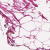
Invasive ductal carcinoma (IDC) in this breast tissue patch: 0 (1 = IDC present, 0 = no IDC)